Interaction volume radius: 5 \u00c5
Interaction volume height: 30 \u00c5
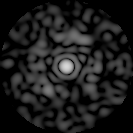
Disorder parameter: 0.7825